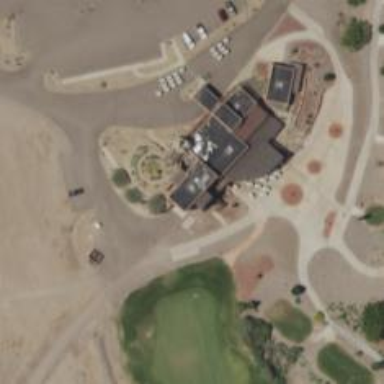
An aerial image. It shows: Path designated for golf carts.